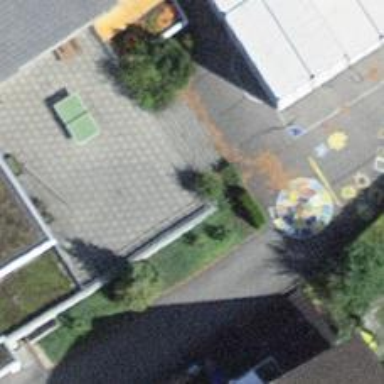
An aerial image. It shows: Parking area.